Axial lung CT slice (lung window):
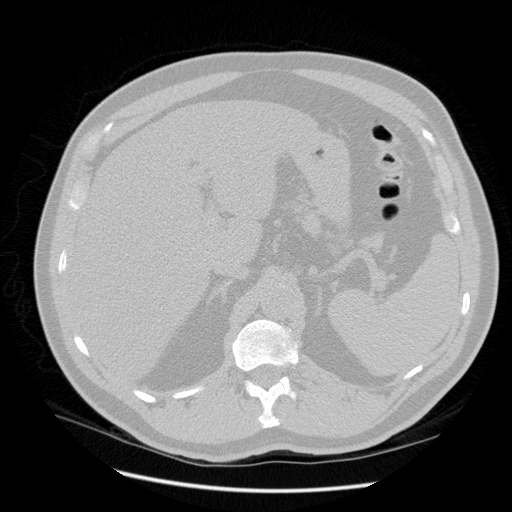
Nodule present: no